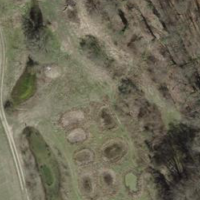
EUNIS habitat code: 25
Species observed at this site:
Gryllus campestris
Ruspolia nitidula